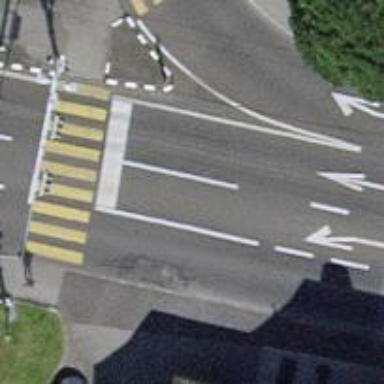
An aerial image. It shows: Secondary road with asphalt surface and trolley wires.